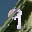
Label: 9